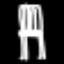
Label: chair